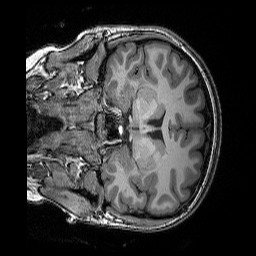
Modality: T1w
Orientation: coronal
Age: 21
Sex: female
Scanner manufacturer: siemens
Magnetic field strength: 3 T
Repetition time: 2.25 s
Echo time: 0.00418 s